Field crop: tomato
Growth stage: 2
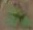
Species: solanum